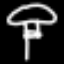
Label: mushroom